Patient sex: F
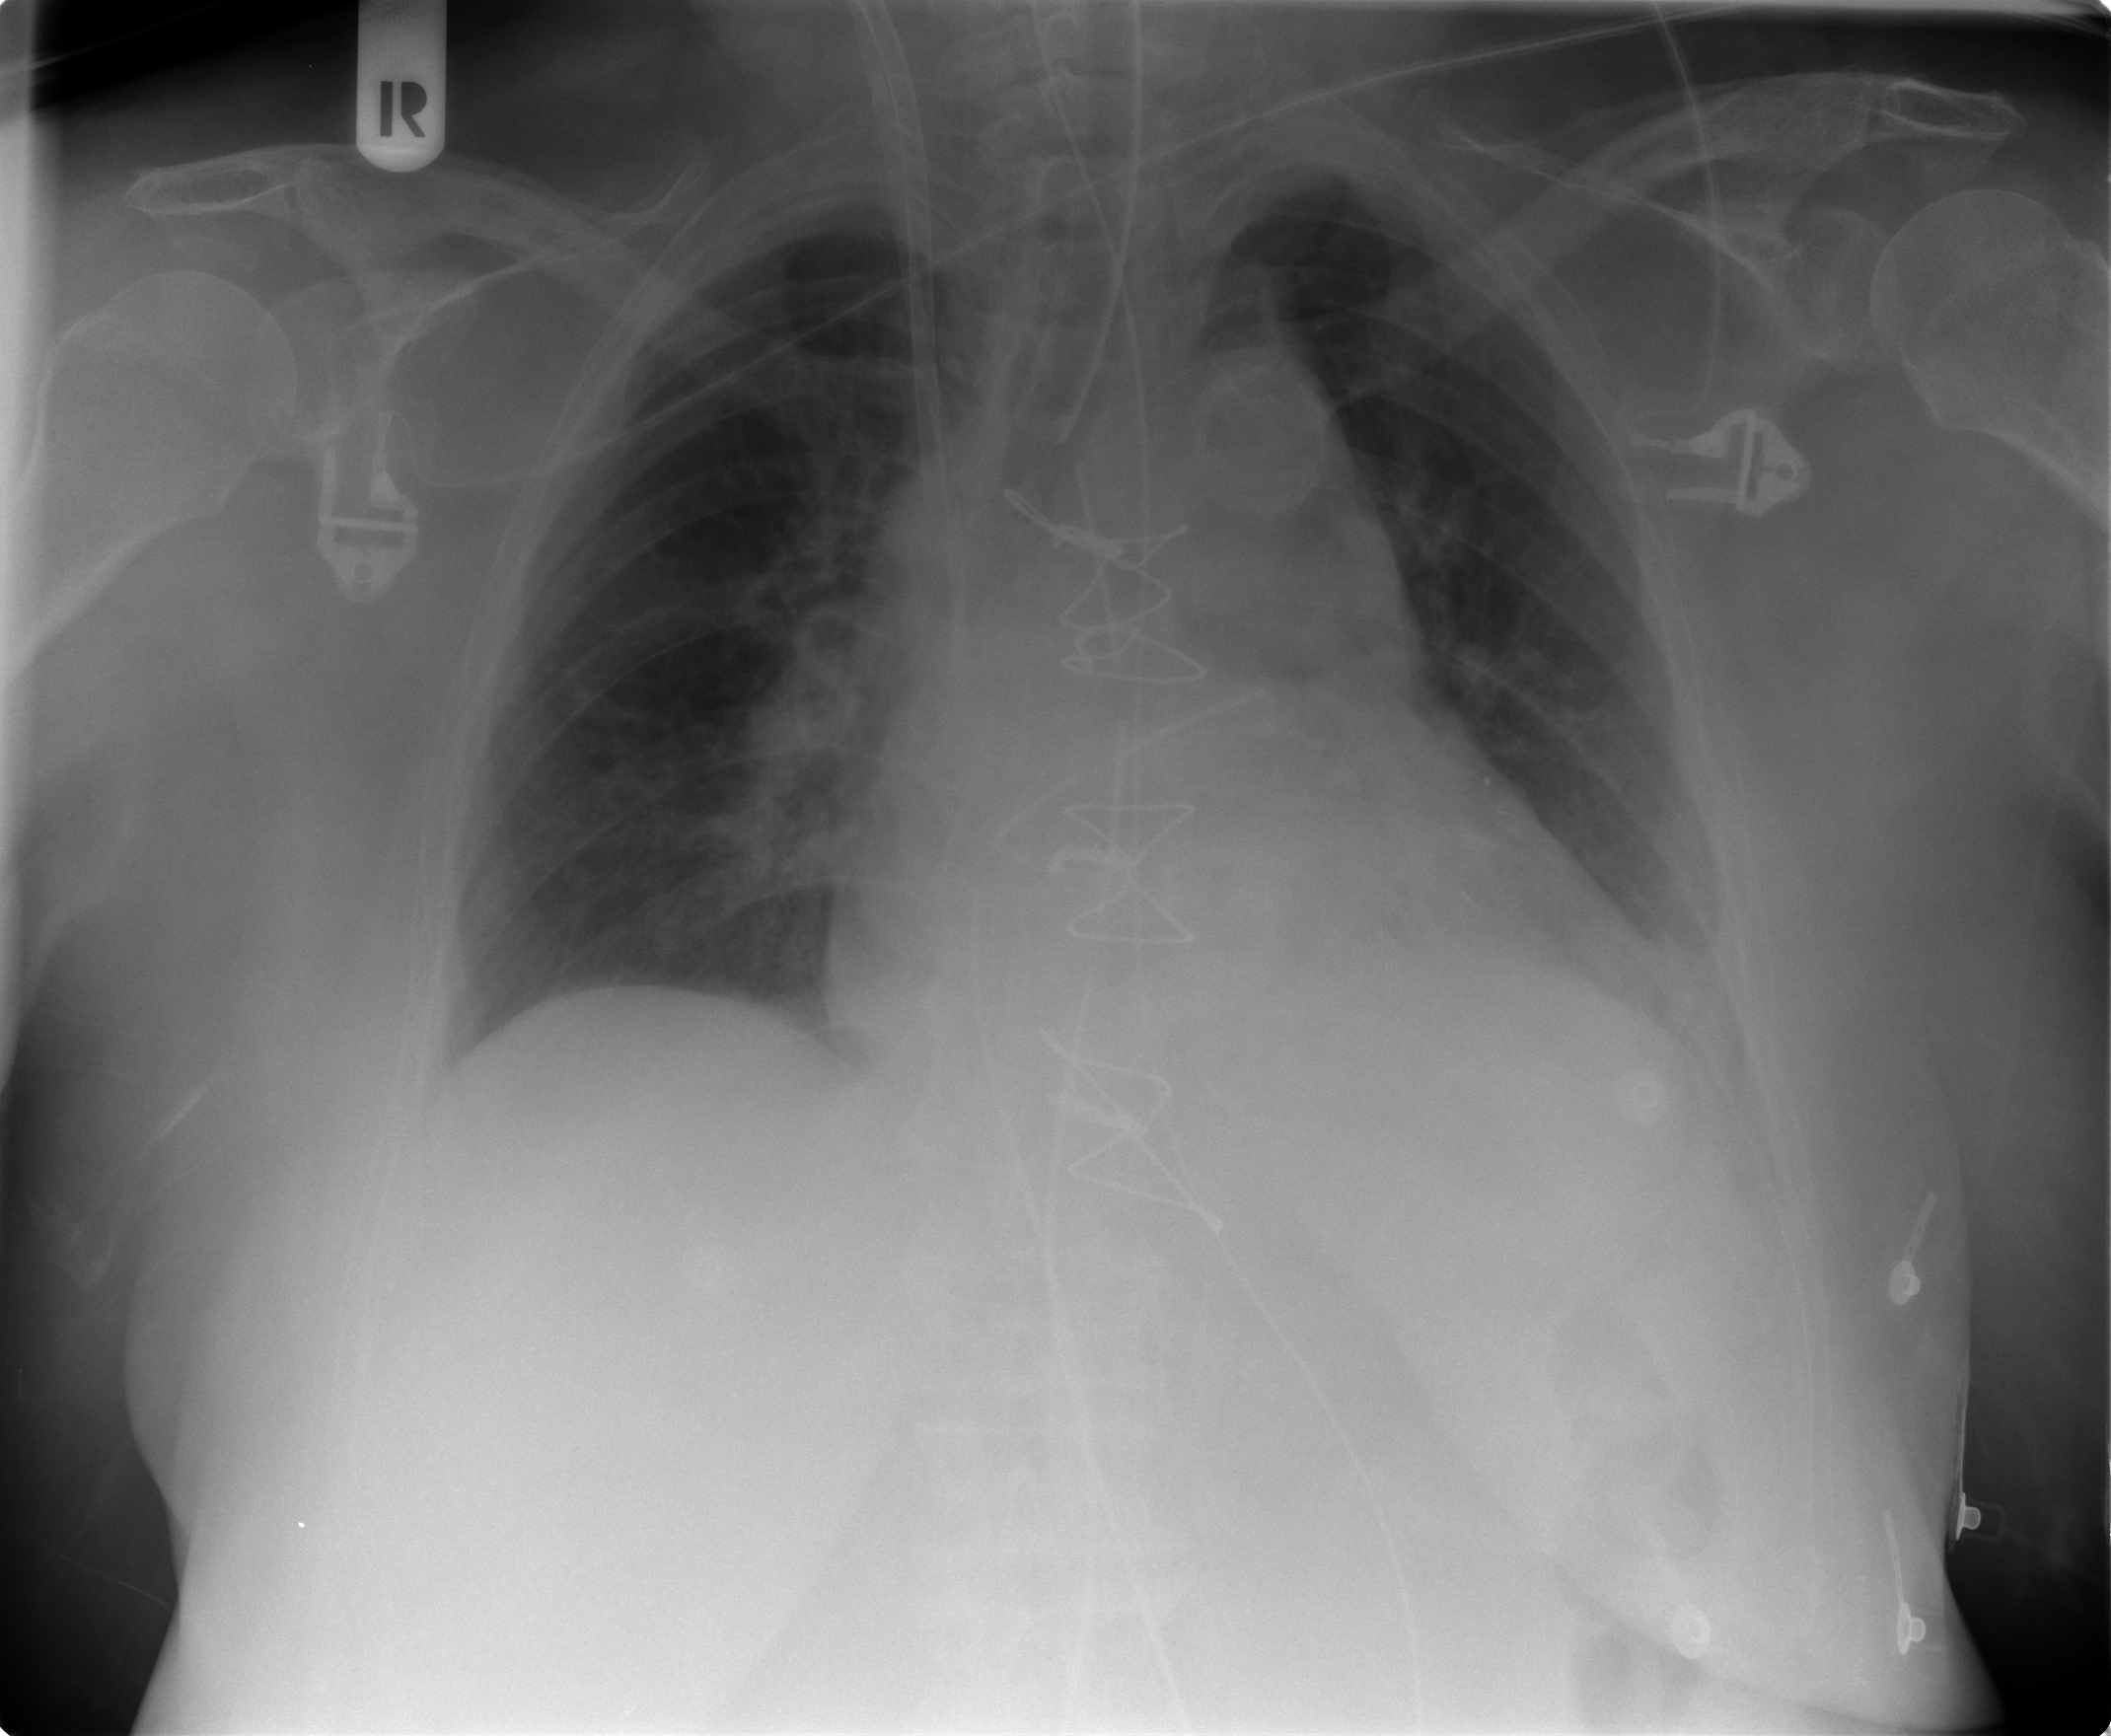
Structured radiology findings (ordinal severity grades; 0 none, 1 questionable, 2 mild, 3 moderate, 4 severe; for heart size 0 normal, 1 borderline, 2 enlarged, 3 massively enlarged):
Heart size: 2
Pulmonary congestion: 0
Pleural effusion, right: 0
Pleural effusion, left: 2
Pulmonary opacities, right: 0
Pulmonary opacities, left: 0
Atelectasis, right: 0
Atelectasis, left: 2